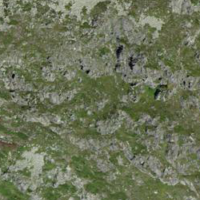
EUNIS habitat code: 31
Species observed at this site:
Aquila chrysaetos